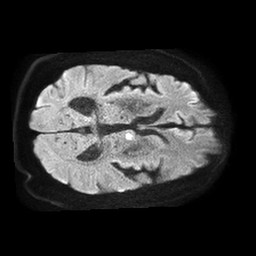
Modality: TRACE
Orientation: axial
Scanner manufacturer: philips
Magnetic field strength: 1.5 T
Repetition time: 4.6 s
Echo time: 0.08631 s